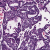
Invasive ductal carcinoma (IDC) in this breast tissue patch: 1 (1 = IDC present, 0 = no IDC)